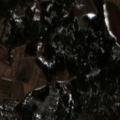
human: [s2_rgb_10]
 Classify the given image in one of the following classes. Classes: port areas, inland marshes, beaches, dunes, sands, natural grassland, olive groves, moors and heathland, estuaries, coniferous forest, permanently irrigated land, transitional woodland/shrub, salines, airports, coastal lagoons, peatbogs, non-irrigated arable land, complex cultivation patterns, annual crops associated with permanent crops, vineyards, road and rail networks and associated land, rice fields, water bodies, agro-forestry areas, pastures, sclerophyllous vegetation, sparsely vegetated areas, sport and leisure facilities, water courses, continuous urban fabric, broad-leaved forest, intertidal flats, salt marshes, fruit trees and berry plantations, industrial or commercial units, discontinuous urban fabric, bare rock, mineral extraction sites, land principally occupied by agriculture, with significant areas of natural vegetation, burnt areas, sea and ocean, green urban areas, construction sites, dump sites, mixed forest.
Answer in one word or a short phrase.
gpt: non-irrigated arable land, mixed forest